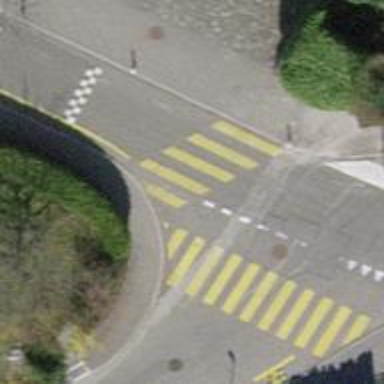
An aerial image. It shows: Uncontrolled zebra crossing on the road.